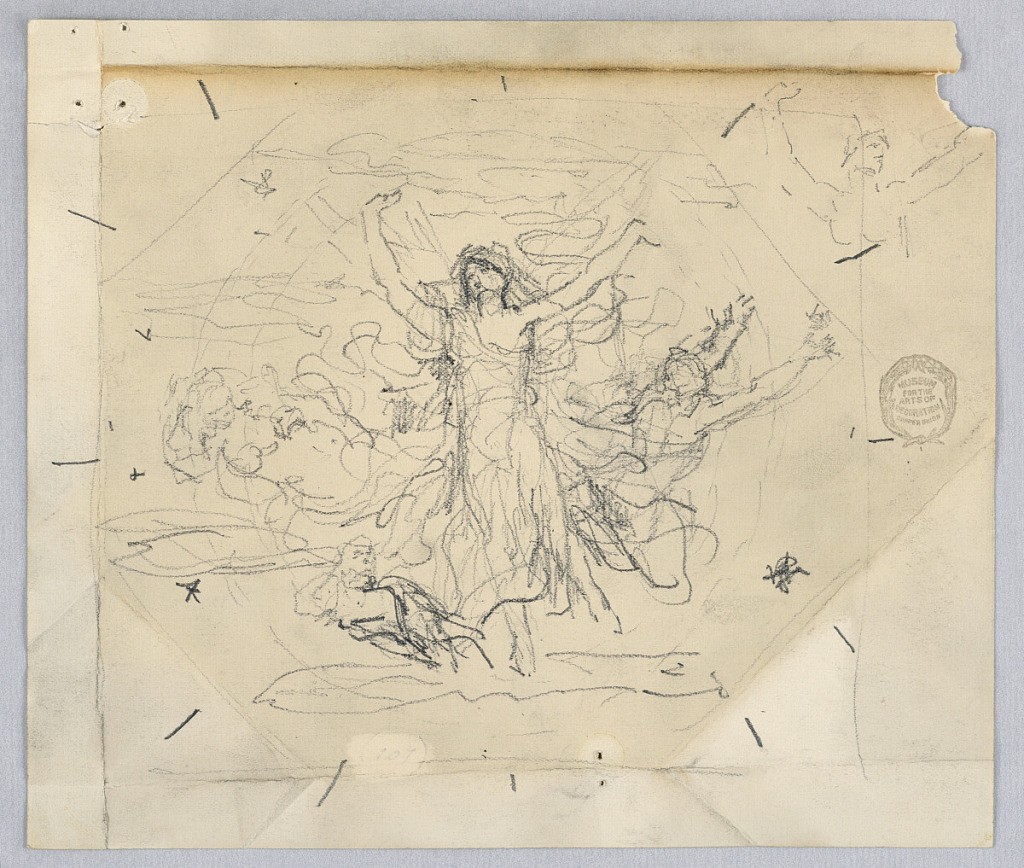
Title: Study for "Zodiac"
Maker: Francis Augustus Lathrop, American, 1849–1909
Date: ca. 1894
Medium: Graphite on paper
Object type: Drawing
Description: Sketch of figures in loose garments.